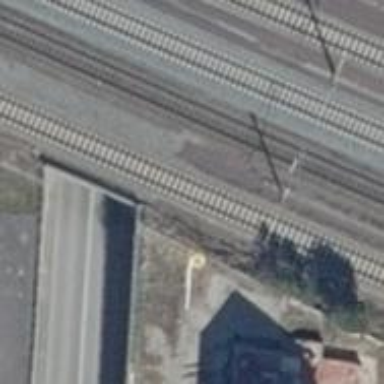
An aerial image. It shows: Rail siding with electrified contact lines.